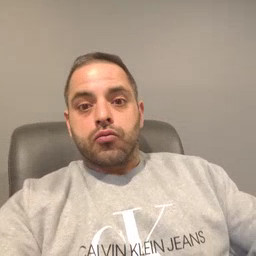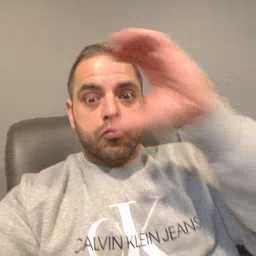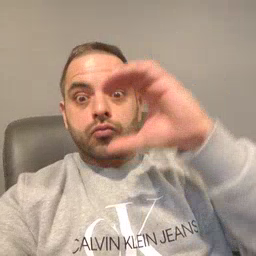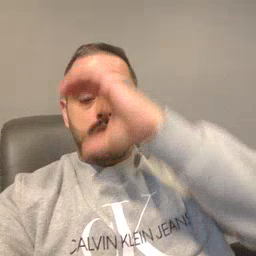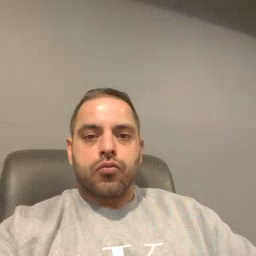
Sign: look